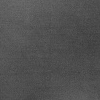
Atmospheric dust classification: dusty